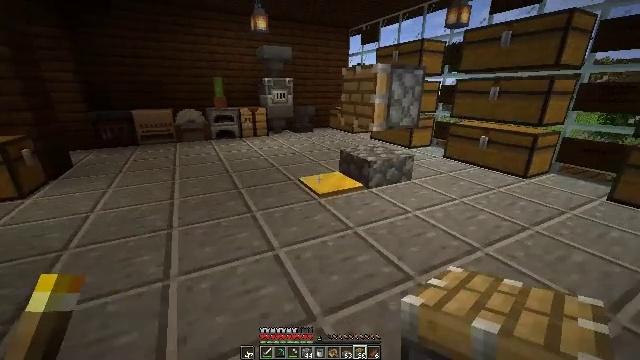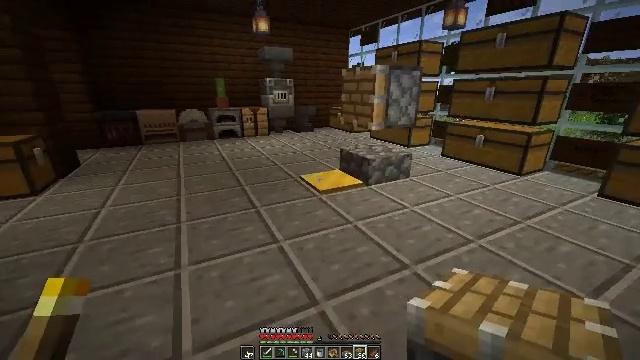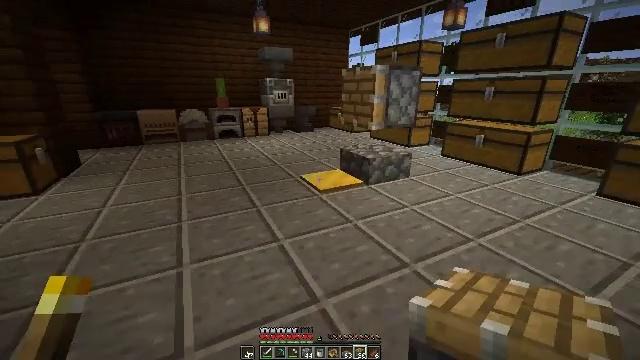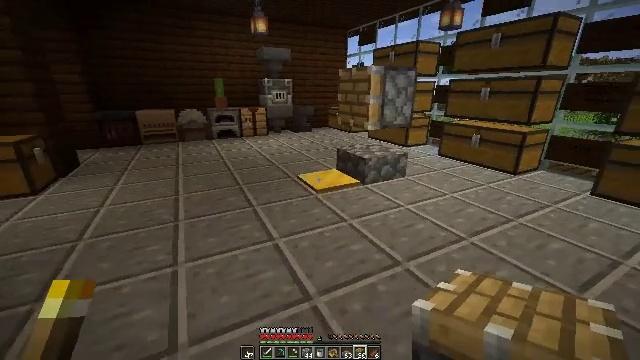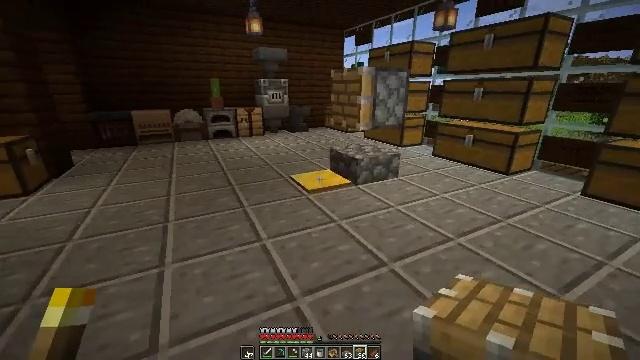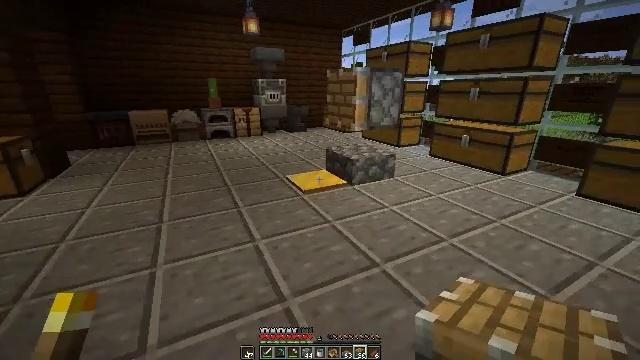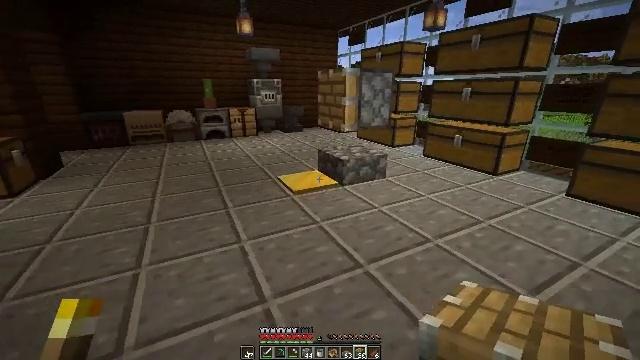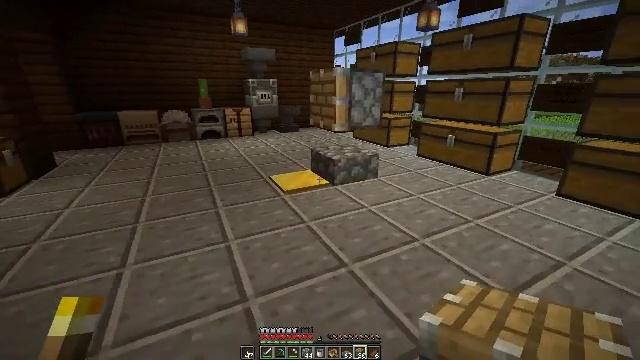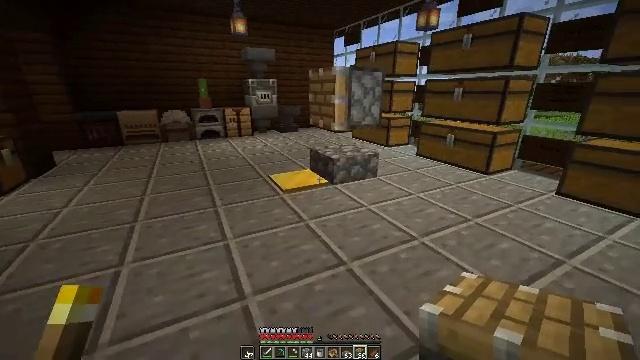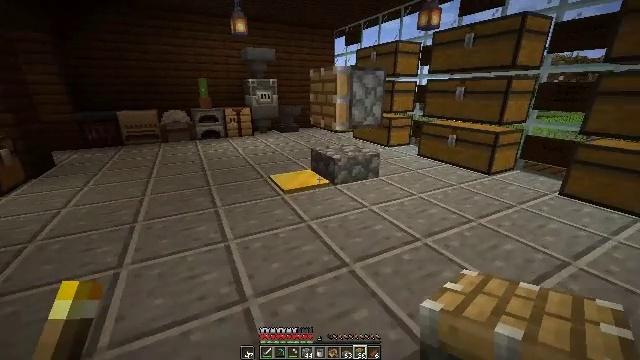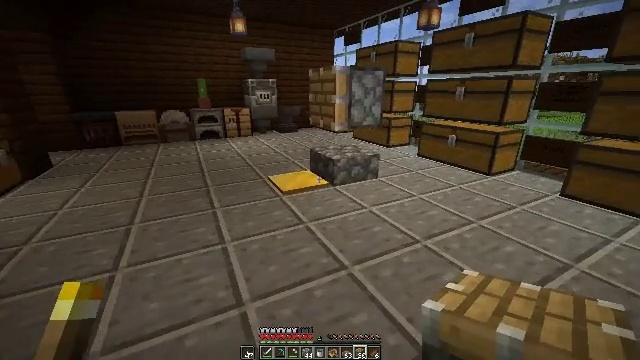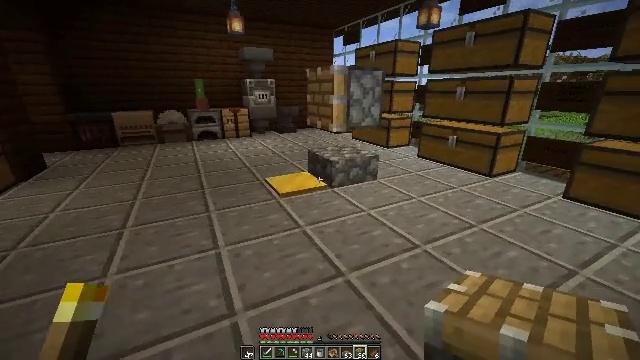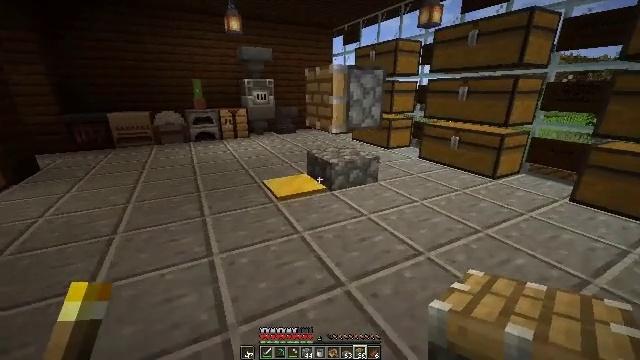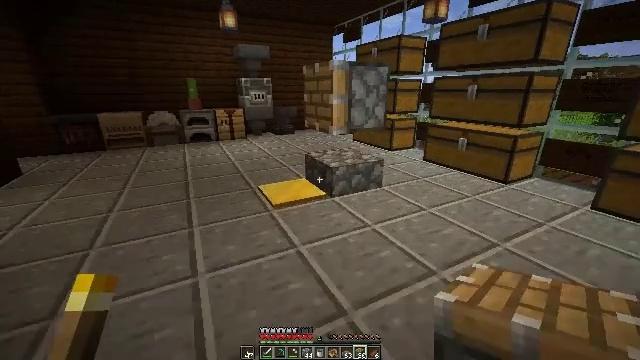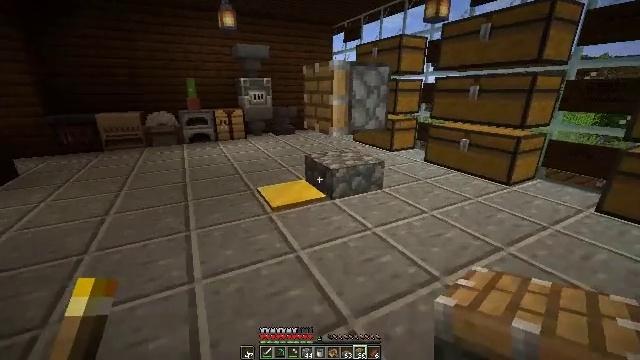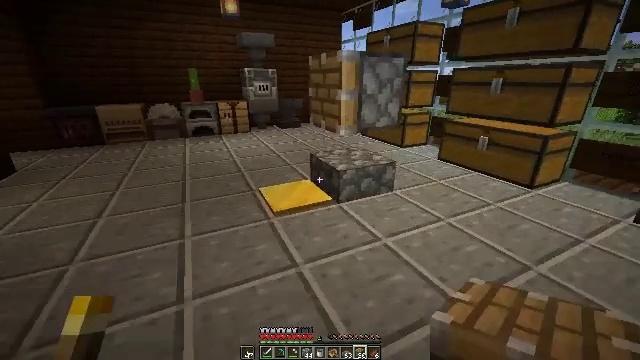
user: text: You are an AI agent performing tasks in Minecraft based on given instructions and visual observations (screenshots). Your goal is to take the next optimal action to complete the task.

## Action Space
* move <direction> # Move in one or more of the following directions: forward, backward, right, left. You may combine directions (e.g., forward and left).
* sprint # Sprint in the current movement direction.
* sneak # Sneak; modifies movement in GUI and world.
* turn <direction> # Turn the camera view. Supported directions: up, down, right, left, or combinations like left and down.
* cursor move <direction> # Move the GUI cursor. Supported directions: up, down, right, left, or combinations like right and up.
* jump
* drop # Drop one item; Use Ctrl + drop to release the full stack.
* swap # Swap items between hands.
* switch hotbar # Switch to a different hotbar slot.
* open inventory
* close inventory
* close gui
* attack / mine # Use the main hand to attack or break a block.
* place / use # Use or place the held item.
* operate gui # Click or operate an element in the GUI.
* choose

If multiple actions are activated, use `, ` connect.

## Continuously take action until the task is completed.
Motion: motion action
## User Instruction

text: mine block light weighted pressure plate
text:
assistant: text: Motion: no_op
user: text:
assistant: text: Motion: no_op
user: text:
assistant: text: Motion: move right
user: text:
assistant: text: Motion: move right
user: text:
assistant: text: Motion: move right
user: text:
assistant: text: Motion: move right
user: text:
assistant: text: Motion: move forward and move right
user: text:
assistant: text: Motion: move forward and move right
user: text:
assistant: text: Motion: move forward and move right
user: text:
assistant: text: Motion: move forward and move right
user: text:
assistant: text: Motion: move forward
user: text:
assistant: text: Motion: move forward
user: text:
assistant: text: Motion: move forward
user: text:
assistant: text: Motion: move forward
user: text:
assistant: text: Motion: move forward, turn left and down
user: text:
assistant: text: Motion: move forward
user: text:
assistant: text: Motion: move forward
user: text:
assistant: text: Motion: move forward
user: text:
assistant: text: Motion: move forward
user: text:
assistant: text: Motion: move forward
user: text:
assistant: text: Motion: move forward
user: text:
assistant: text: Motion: no_op
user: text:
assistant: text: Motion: no_op
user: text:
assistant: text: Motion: no_op
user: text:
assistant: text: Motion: no_op
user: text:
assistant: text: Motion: no_op
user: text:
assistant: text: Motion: no_op
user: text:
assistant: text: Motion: no_op
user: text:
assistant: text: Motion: no_op
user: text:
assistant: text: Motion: no_op